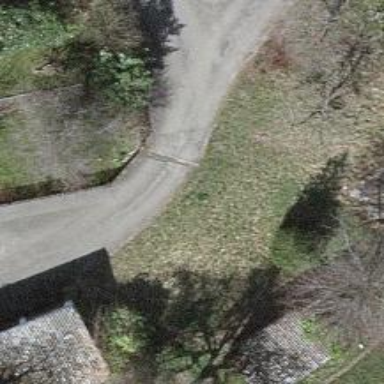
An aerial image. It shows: Driveway.